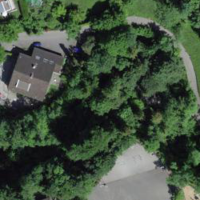
EUNIS habitat code: 55
Species observed at this site:
Episyrphus balteatus
Cepaea nemoralis